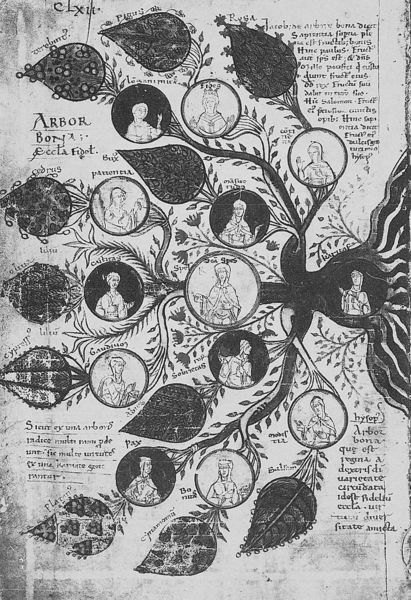
Titel: Liber Floridus
Künstler: Lambert von St. Omer
Standort: Herstellungsort: St. Omer (EU - F - Artois)
Institution: Gent, Universitätsbibliothek,
Schlagwörter: baum, blätter, feder, laub, weiß, frauen, menschen, äste, blumen, frau, grau, schwarz, zeichnung, blüten, stamm, kirche, gold, blatt, pflanze, krone, kreis, schrift, papier, graphik, figuren, tusche, buch, medaillon, wurzel, seite, text, buchstaben, nonne, kreise, beschriftung, initiale, bildnisse, namen, buchseite, pergament, wurzeln, jesus, heiliger, heilige, zeilen, zeige, texte, handschrift, latein, nonnen, buchmalerei, stammbaum, verzweigungen, römische ziffern, wurzel jesse, manuskript, abstammung, aste, römische ziffer, legitimation, arbor, verzeigt, clxii